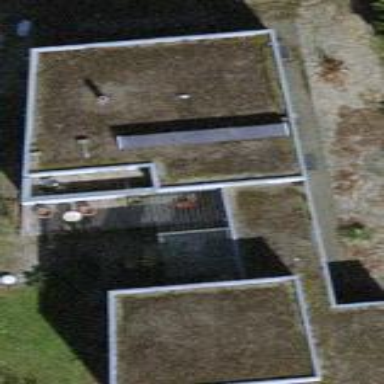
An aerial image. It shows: Simple house.